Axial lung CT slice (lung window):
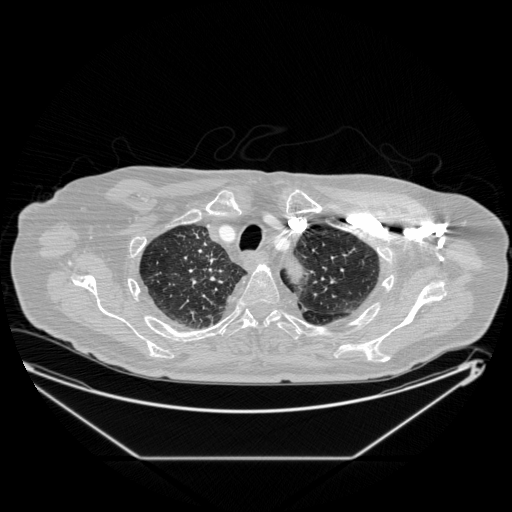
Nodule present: no